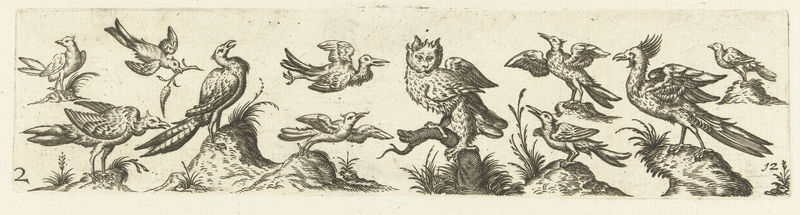
Titel: Fries met elf vogels, in het midden staat een uil
Standort: Amsterdam
Institution: Rijksmuseum
Schlagwörter: feathers, white, black, empty, grey, group, painting, profil, flower, tree, head, landscape, flat, grass, drawing, paper, black and white, animals, bird, peacock, birds, flight, fly, flying, wings, leaves, trunk, animal, gras, claws, vogel, beak, branch, zeichnung, schwarzweiss, sepia, nest, boden, fantasy, schattierung, landing, air, grotesque, phoenix, owls, hawk, centered, beaks, owl, 2, twig, vulture, prey, 12, many, eule, hahn, noah, birda, hillocks, birds of prey